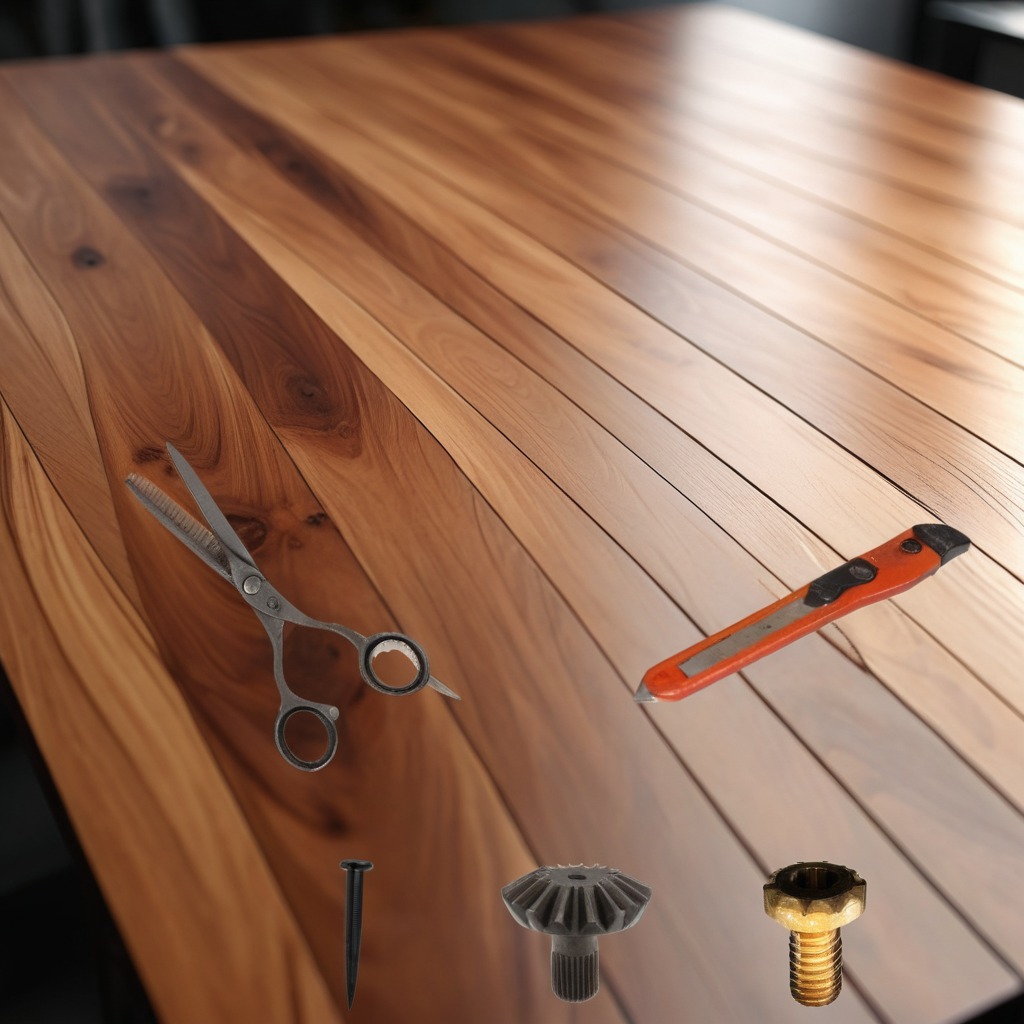
A steel gear with teeth, a utility knife, a metal machine screw, an iron nail, and a pair of scissors are lying on the wooden table.